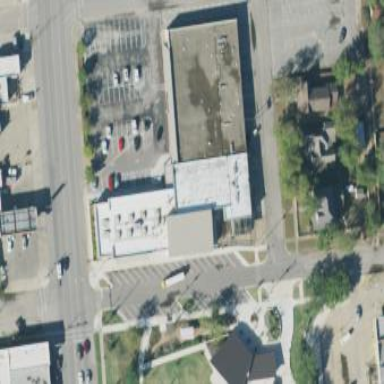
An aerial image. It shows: College building.